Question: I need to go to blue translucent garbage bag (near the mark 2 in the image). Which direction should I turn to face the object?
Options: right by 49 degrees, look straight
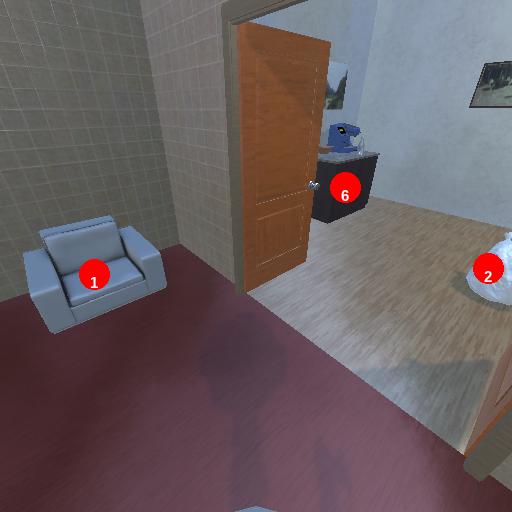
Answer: right by 49 degrees